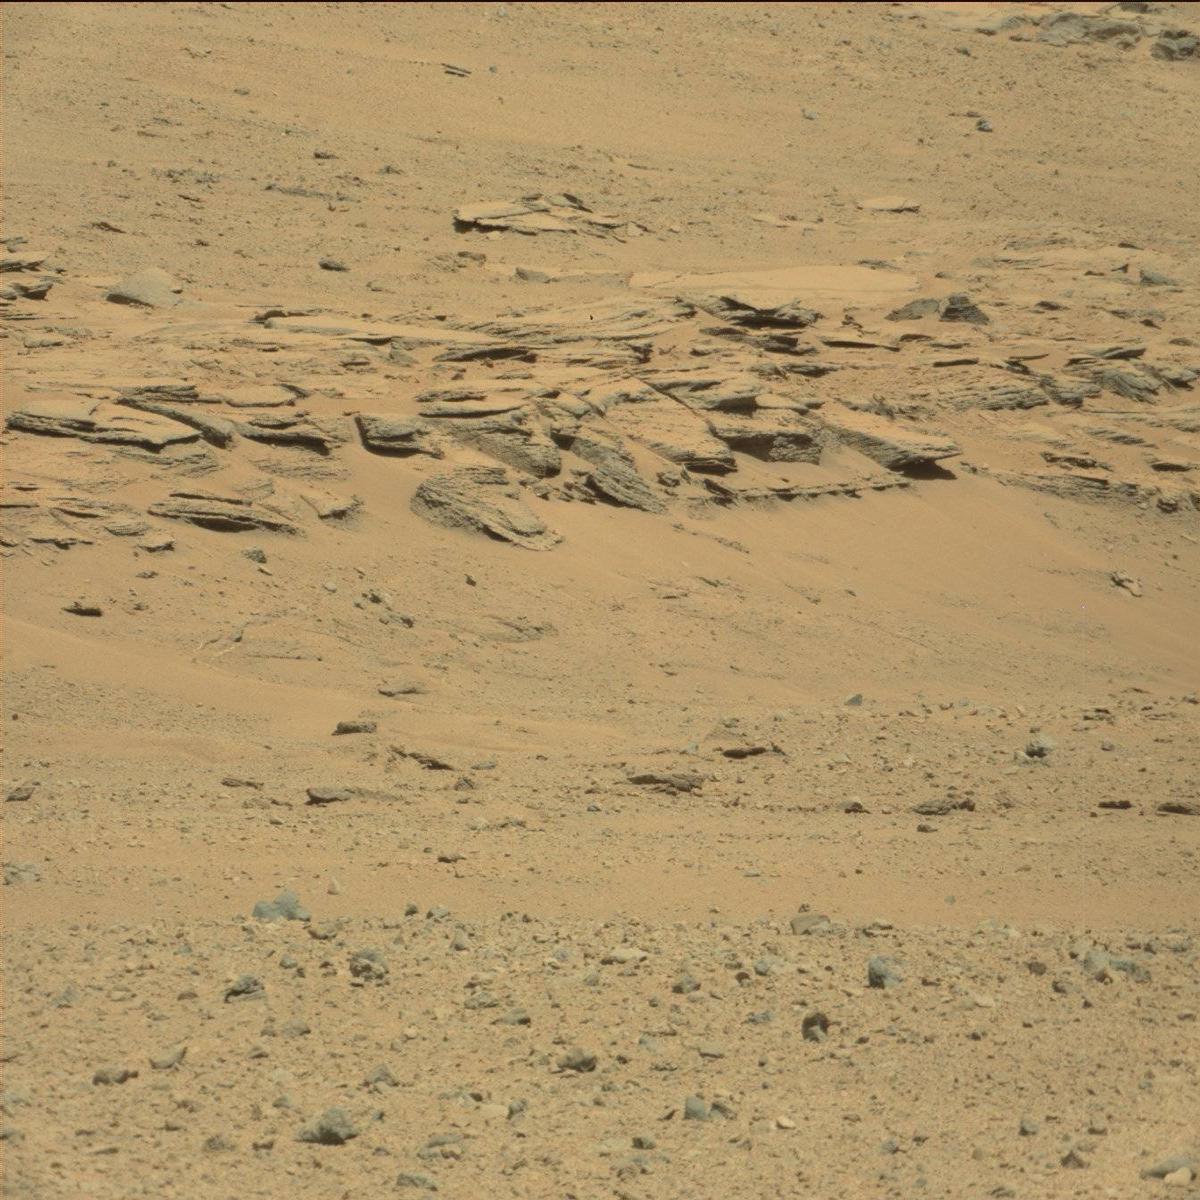
Terrain classes present: Bedrock, Sand / Soil